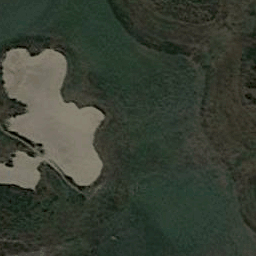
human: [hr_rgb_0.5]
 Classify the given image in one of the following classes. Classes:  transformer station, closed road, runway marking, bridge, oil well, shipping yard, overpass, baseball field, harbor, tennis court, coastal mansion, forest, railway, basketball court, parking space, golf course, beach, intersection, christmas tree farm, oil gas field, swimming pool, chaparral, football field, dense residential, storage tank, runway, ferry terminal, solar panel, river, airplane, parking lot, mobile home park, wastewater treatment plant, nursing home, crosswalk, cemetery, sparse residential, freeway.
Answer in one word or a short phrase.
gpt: golf course